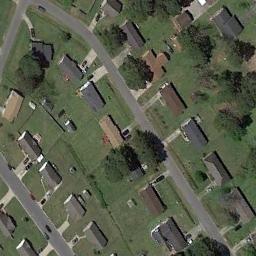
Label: medium_residential